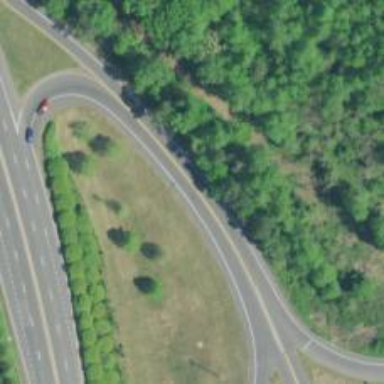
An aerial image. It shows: Secondary link road with asphalt surface.